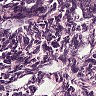
Metastatic tissue present: no